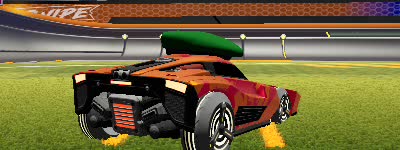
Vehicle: breakout